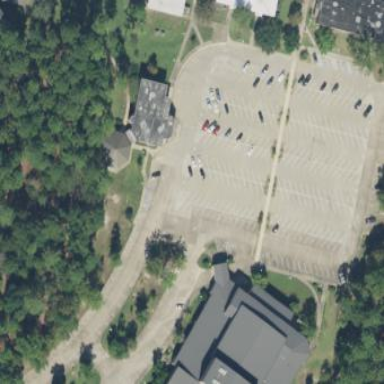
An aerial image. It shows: Concrete parking area.